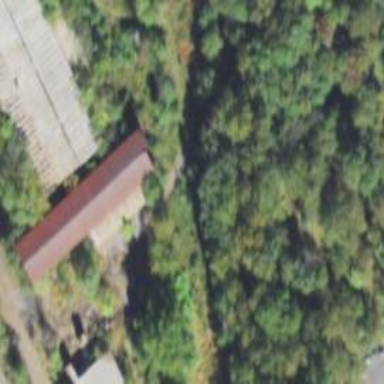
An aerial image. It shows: Abandoned railway.